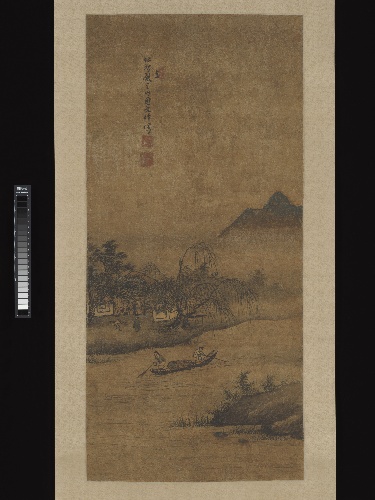
Title: 明　周文靖　漁隱圖　軸|Rustic retreat among fishermen
Artist: Zhou Wenjing
Artist bio: Chinese, active ca. 1430–after 1463
Date: 15th century
Object type: Hanging scroll
Classification: Paintings
Medium: Hanging scroll; ink and color on silk
Culture: China
Period: Ming dynasty (1368–1644)
Dimensions: Image: 35 15/16 x 16 1/2 in. (91.3 x 41.9 cm)
Overall with mounting: 79 1/2 x 21 5/16 in. (201.9 x 54.1 cm)
Overall with knobs: 79 1/2 x 23 1/8 in. (201.9 x 58.7 cm)
Department: Asian Art
Credit line: Edward Elliott Family Collection, Purchase, The Dillon Fund Gift, 1981
Accession year: 1981
Repository: Metropolitan Museum of Art, New York, NY
Tags: Fishing|Rivers|Boats